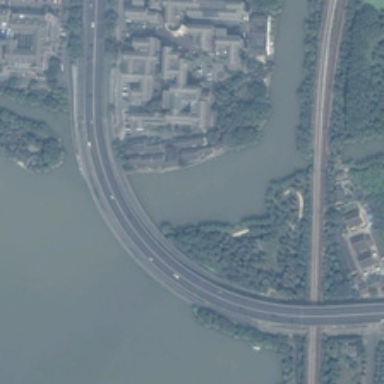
A curved bridge is on a river near many buildings and green trees .